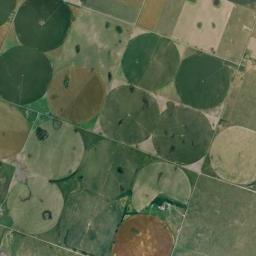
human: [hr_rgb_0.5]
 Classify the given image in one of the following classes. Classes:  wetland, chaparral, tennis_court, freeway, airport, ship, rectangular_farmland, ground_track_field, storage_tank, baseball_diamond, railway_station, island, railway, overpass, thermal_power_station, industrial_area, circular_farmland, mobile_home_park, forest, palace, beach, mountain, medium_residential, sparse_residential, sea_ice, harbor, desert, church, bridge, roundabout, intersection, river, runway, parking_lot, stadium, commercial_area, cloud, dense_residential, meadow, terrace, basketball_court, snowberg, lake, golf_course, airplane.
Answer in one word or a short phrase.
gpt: circular_farmland